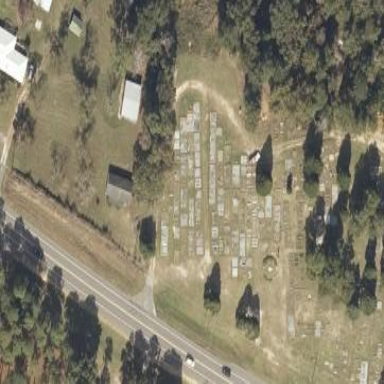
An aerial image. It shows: Cemetery.